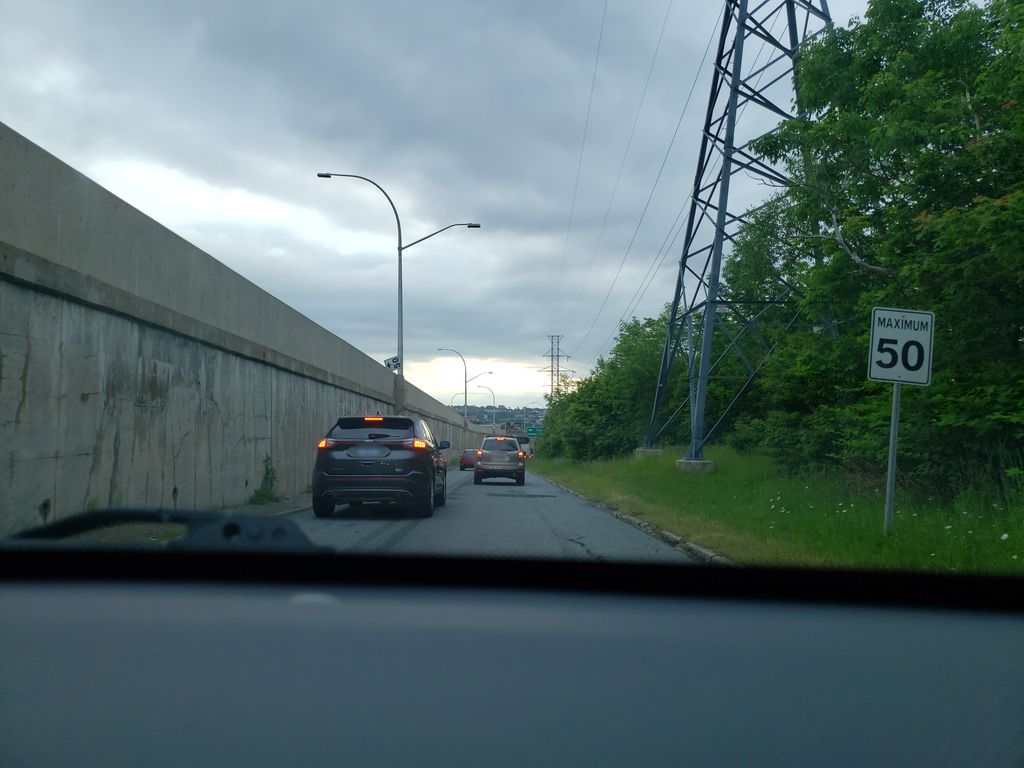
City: halifax